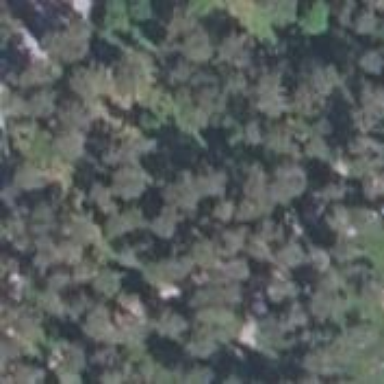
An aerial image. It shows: Forest area dominated by needle-leaved trees.